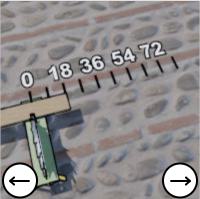
Task: length
Answer: 18
First scale value: 18.0